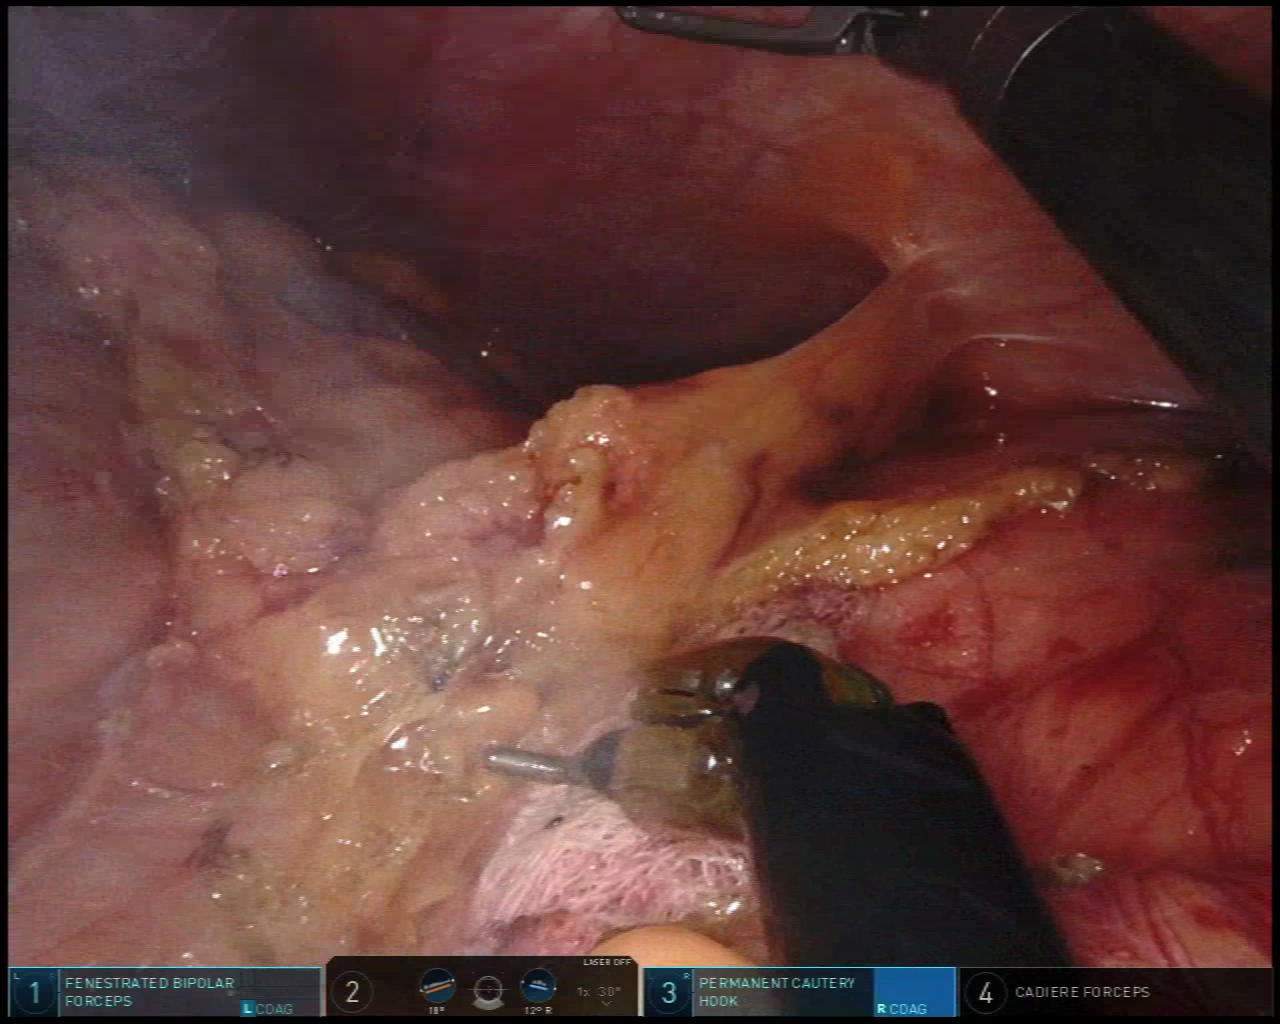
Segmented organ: spleen
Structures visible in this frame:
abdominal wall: yes
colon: yes
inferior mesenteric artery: no
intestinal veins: no
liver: no
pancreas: no
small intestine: no
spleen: yes
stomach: no
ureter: no
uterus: no
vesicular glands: no